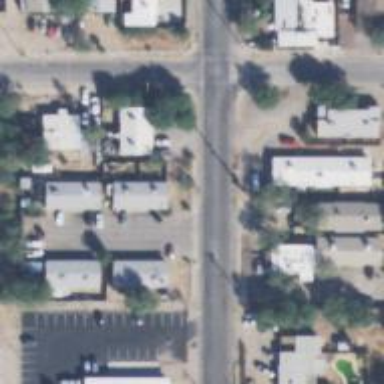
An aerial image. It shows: Power pole.